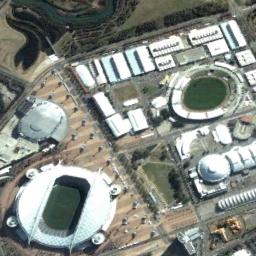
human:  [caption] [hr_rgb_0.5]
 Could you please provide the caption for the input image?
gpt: There are many buildings of different shapes and sizes next to the stadium .

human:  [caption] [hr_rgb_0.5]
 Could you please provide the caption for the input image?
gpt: The stadium is on the bare land next to some buildings and trees .

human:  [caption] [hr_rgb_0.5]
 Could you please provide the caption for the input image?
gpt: Next to the circular stadium are buildings and some vegetation .

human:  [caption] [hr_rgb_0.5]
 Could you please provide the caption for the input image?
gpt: The stadium has a blue roof on two sides .

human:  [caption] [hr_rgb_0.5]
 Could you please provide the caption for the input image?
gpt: There are some white buildings beside the stadium with a white roof .